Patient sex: F
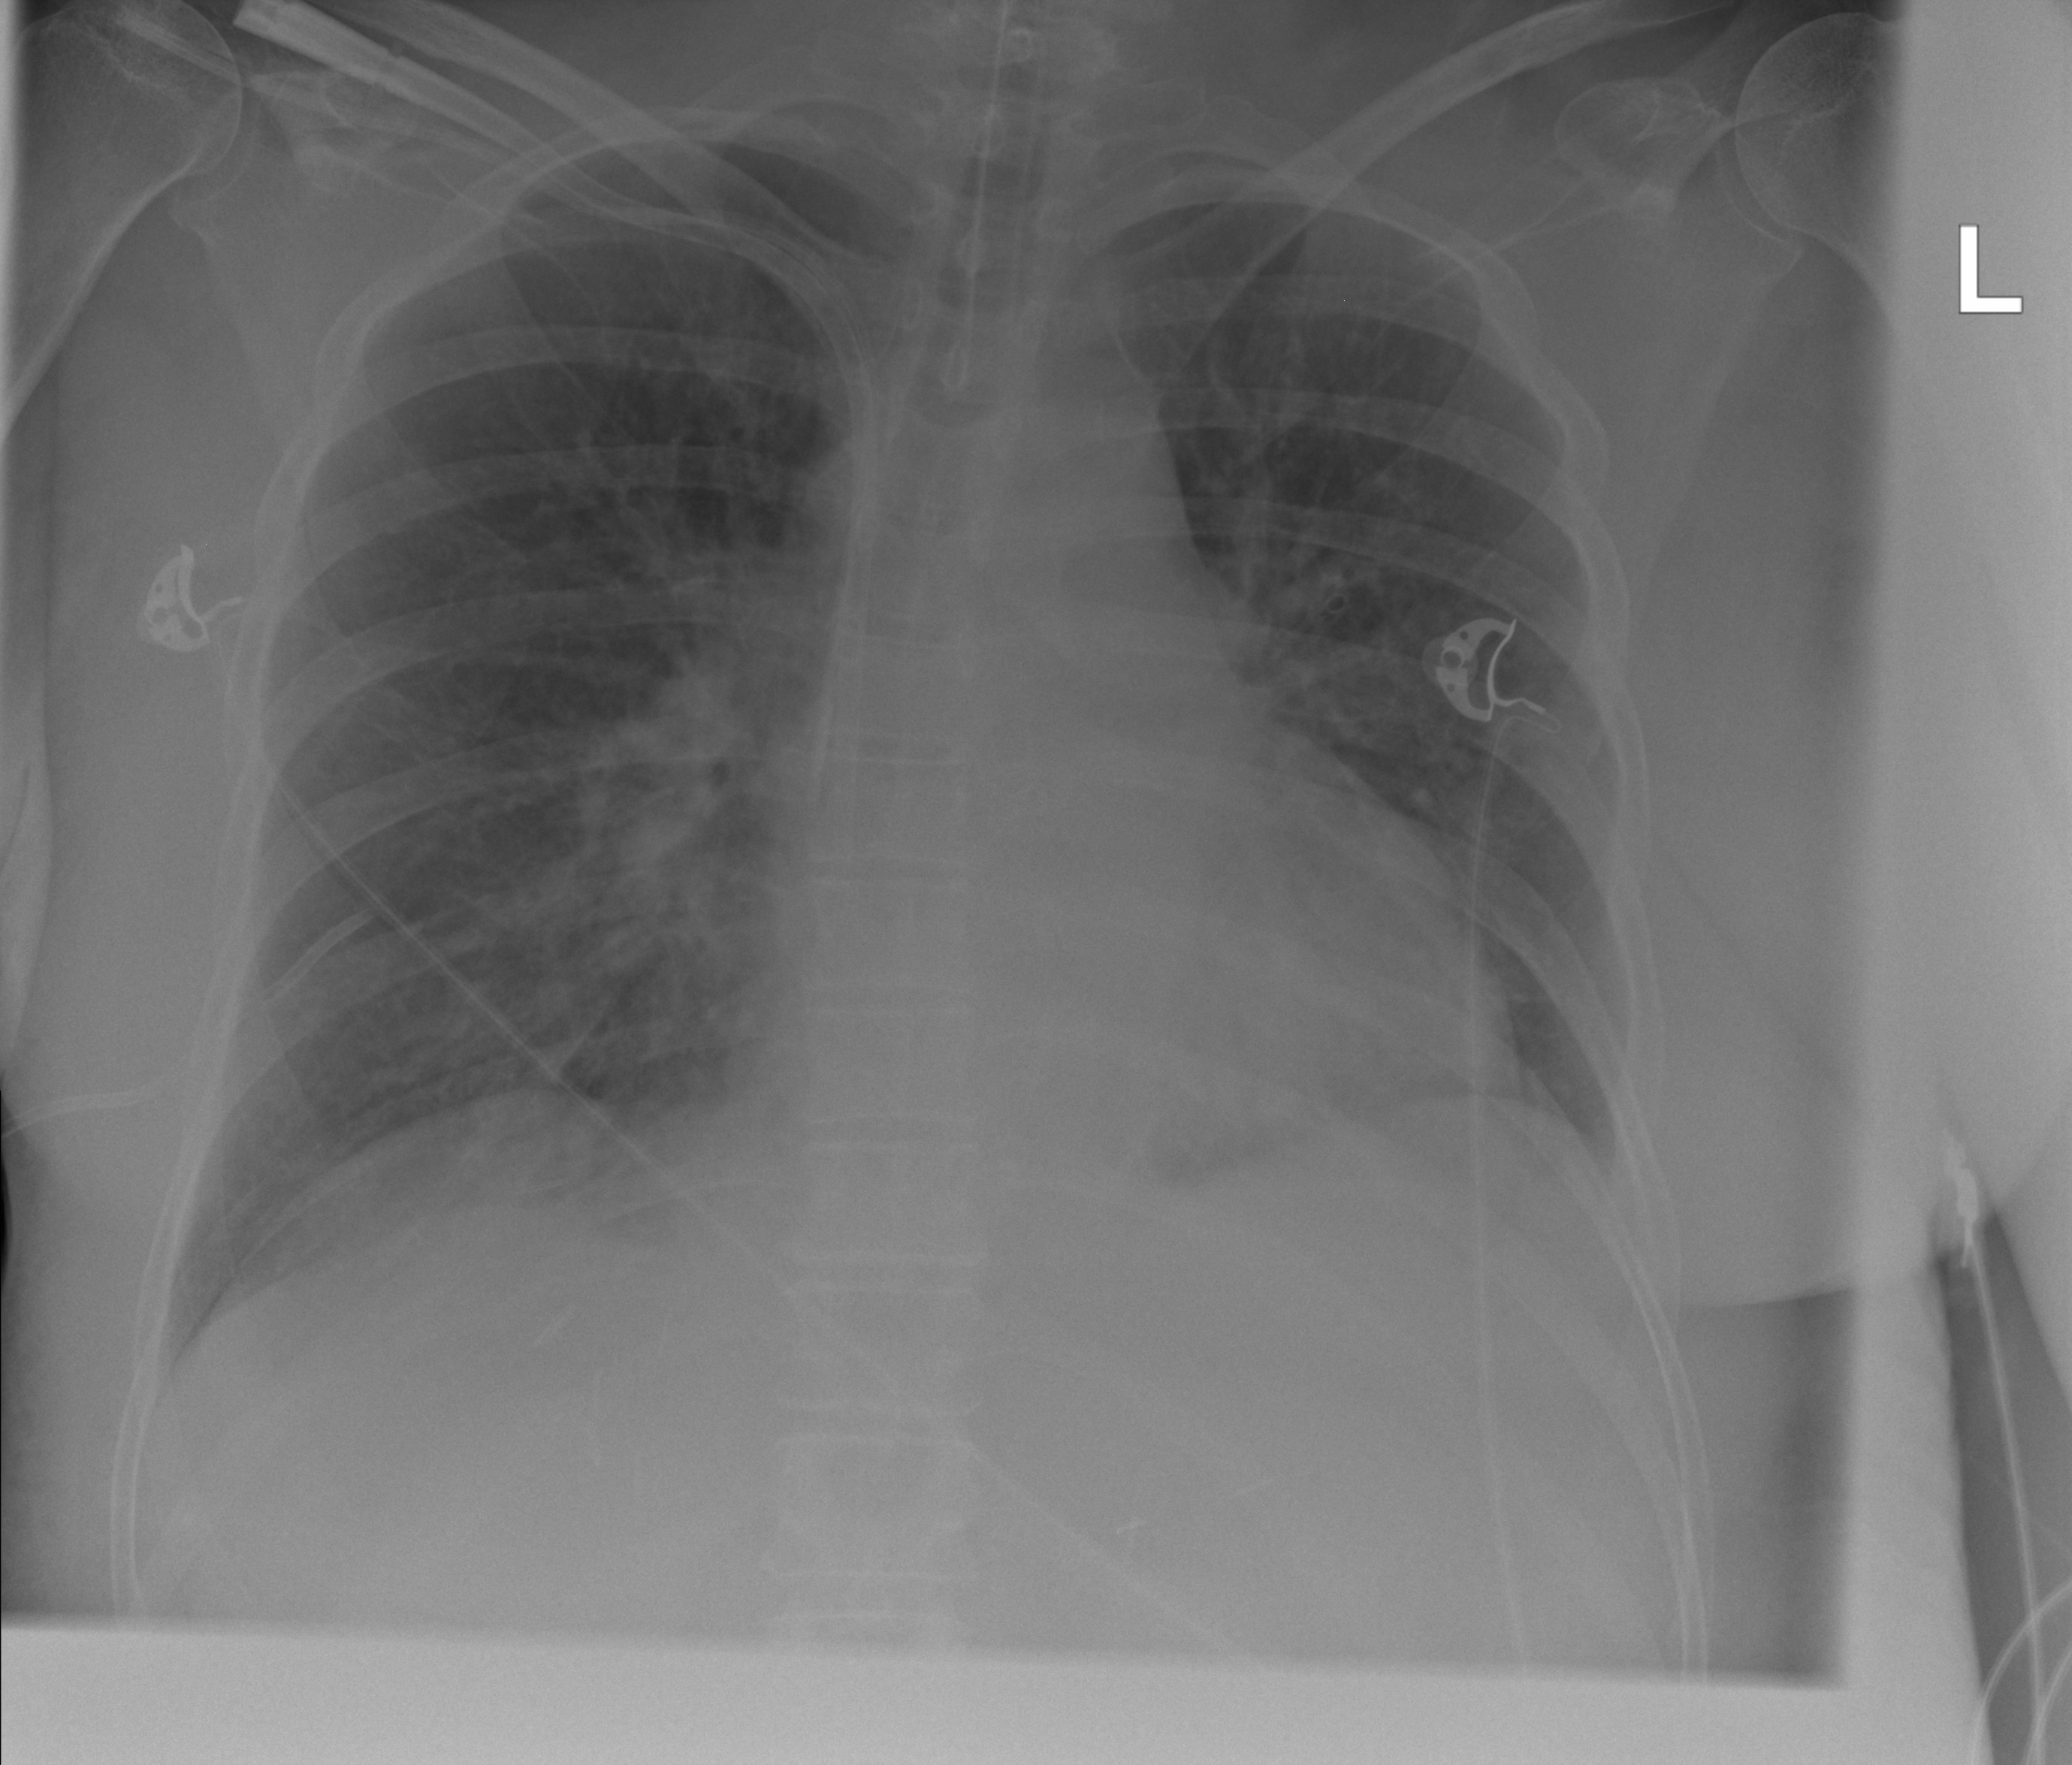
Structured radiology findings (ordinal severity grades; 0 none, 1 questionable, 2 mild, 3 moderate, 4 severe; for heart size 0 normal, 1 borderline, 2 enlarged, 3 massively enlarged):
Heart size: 1
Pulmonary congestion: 0
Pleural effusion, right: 0
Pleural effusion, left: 0
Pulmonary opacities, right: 0
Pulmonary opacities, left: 0
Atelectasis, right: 2
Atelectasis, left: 2